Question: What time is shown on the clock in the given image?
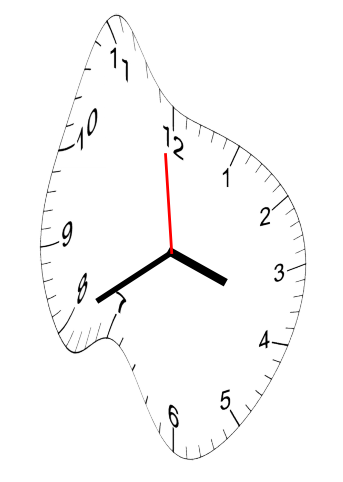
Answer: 03:39:59